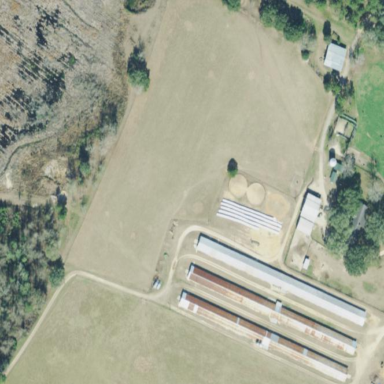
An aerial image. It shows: Poultry farmyard is depicted in the image.